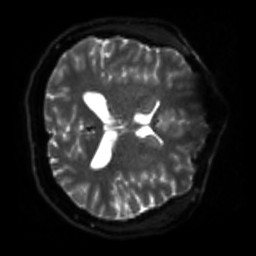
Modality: sbref
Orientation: axial
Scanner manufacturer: siemens
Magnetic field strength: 3 T
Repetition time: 4 s
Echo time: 0.0594 s